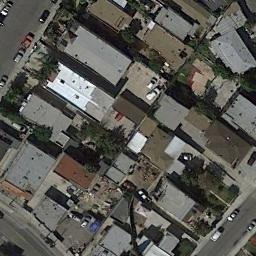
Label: dense_residential